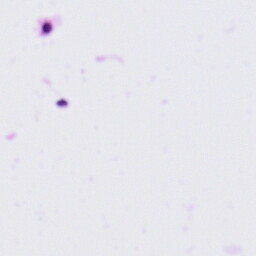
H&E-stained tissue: Tonsil